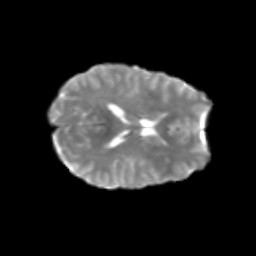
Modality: T2w
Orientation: axial
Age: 23
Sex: male
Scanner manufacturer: siemens
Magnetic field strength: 3 T
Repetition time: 1.8 s
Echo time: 0.07 s